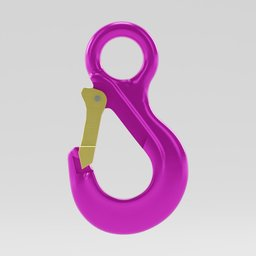
Label: tools